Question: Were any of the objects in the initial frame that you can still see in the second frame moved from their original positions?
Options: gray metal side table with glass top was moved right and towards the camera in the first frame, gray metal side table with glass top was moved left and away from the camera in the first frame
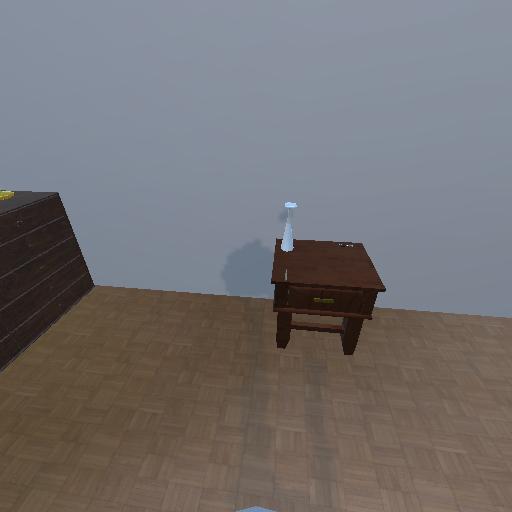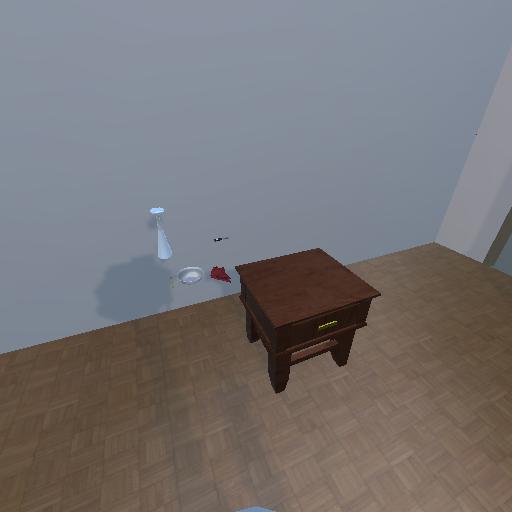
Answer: gray metal side table with glass top was moved right and towards the camera in the first frame